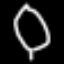
Label: leaf